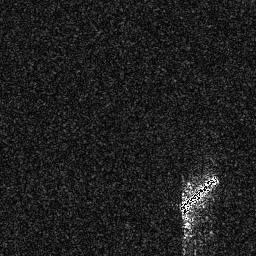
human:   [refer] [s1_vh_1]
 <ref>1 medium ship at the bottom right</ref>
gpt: <box>[[69, 67, 85, 82, 0]]</box>